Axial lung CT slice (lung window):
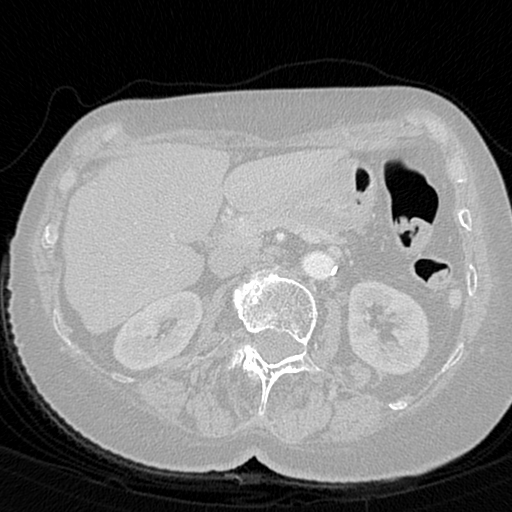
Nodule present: no